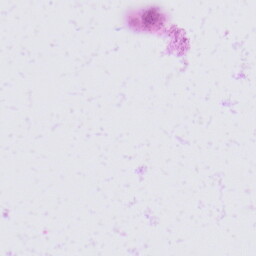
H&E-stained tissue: Skin